Aerial crown-view tile of a tropical tree (Barro Colorado Island, Panama), acquired 20240918:
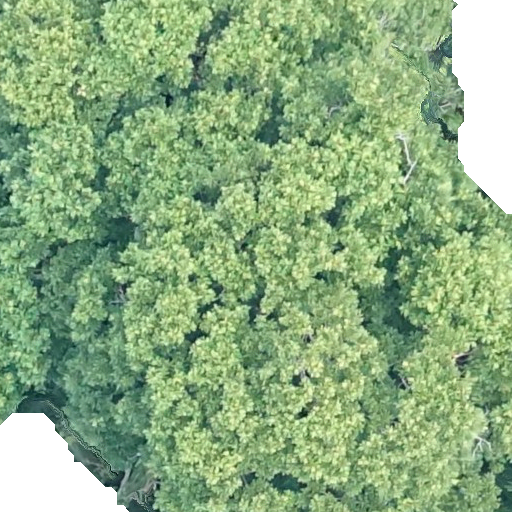
Species: Dipteryx oleifera
GBIF accepted scientific name: Dipteryx oleifera
Crown area: 594.109 m²